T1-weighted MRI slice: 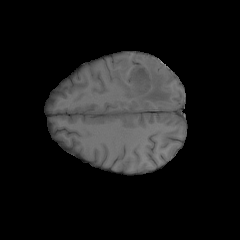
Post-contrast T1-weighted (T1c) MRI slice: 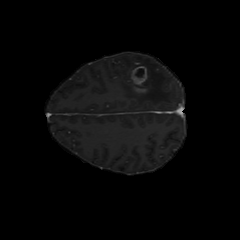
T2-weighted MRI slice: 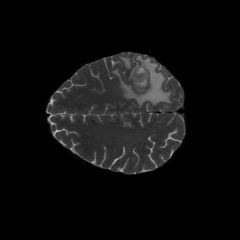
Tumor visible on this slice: yes